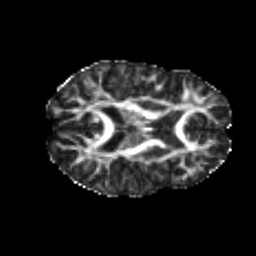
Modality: FA
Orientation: axial
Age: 21
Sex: female
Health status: healthy
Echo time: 0.074 s